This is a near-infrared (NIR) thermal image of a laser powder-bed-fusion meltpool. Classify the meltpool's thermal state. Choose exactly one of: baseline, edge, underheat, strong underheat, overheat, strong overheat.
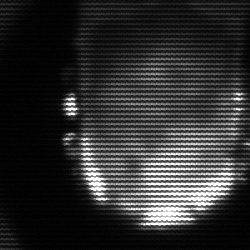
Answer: baseline